Институт исследования космических аварий послал следующее короткое сообщение одному из своих экспертов: Космический корабль маленьких зеленых человечков, питающихся титаном, нашел сферический астероид. Узкая испытательная шахта была просверлена от точки на его поверхности к центру $O$ астероида (см. рис, слева). Подтвердилось, что весь астероид сделан из однородного титана. В этот момент произошла трагедия - один из маленьких зеленых человечков упал в испытательную шахту. Он падал без препятствий, пока не достиг точки $O$, где погиб от столкновения с дном шахты. Однако маленькие зеленые человечки продолжили работу и начали секретные раскопки титана, в ходе которых они сформировали сферическую пещеру диаметром $AO$ внутри астероида, как показано на рисунке справа. Но тут произошла вторая трагедия - другой маленький зеленый человечек упал в точке $A$ и летел до точки $O$, где и погиб. Институт попросил эксперта вычислить отношение скоростей в точке $O$ и отношение времен, затрачиваемых на падение от $A$ до $O$ двумя несчастными маленькими человечками.
Какие цифры привел эксперт в своем ответе?
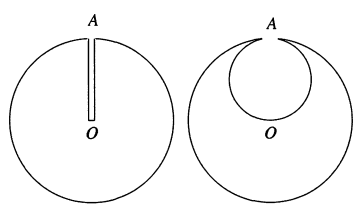
Ответ: $$\cfrac{T_1}{T_2}=\cfrac{\pi}{4}, \cfrac{v_1}{v_2}=1$$
Темы:
T, ★, Механика, Гравитация, Расчет полей, 200 задач, Полость